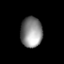
Tissue: lung
Cell type: Epithelial cells
Senescence score: 0.216
Nuclear area (px): 642
Mean DAPI intensity: 137.916